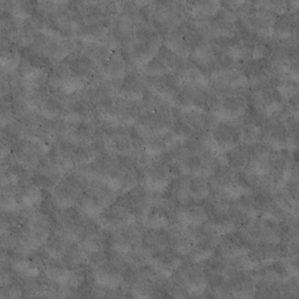
Label: non_frost